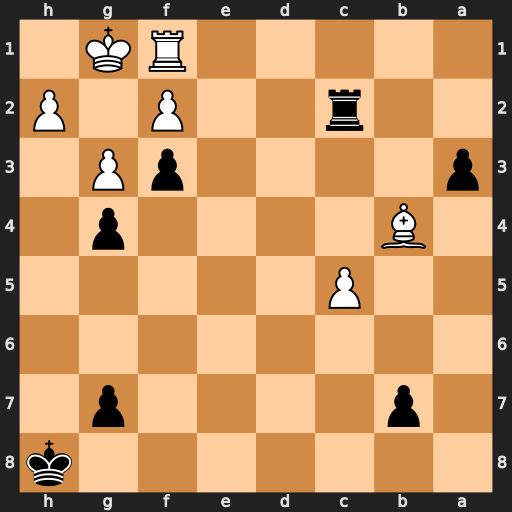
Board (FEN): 7k/1p4p1/8/2P5/1B4p1/p4pP1/2r2P1P/5RK1
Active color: b
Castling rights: -
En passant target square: -
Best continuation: a2 h3 Rb2 Bc3 Rb1